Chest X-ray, PA view. Patient: 64 years old, sex F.
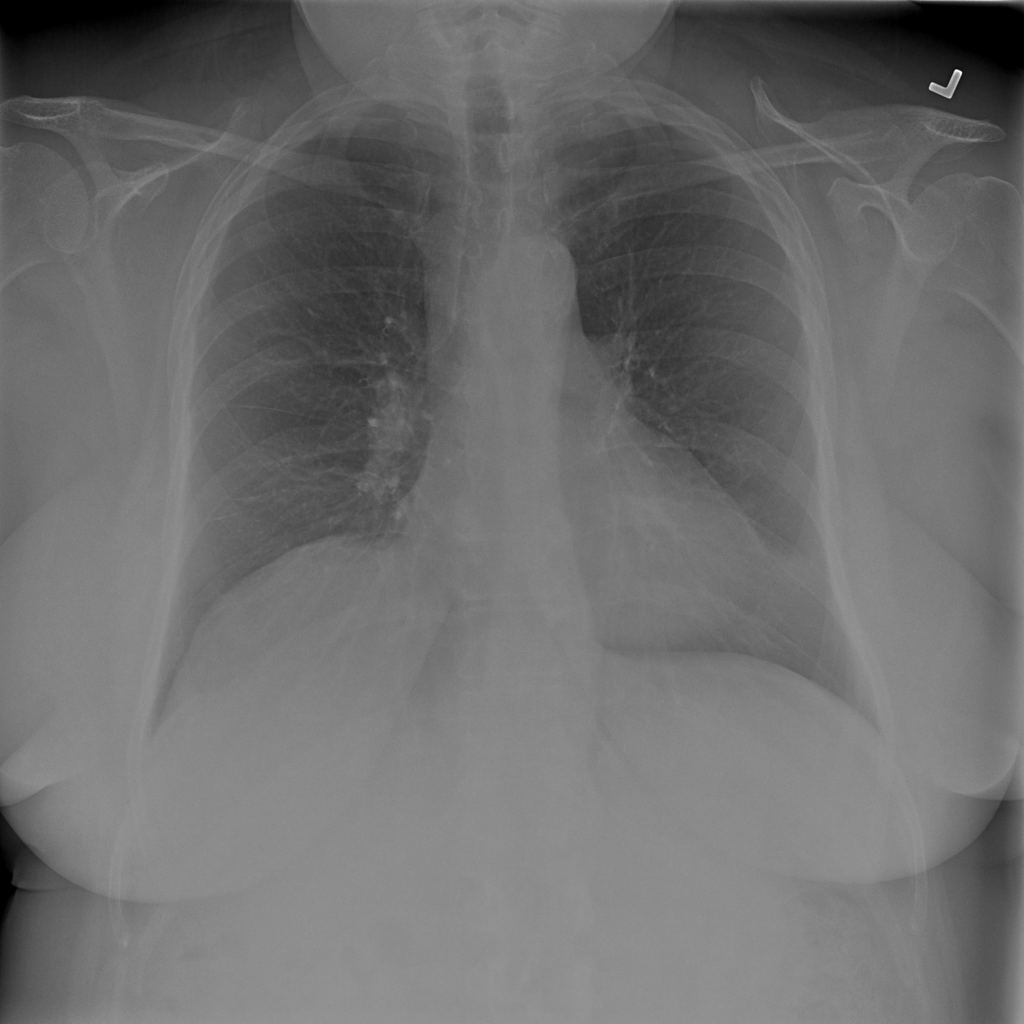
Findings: No Finding